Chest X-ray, AP view. Patient: 56 years old, sex M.
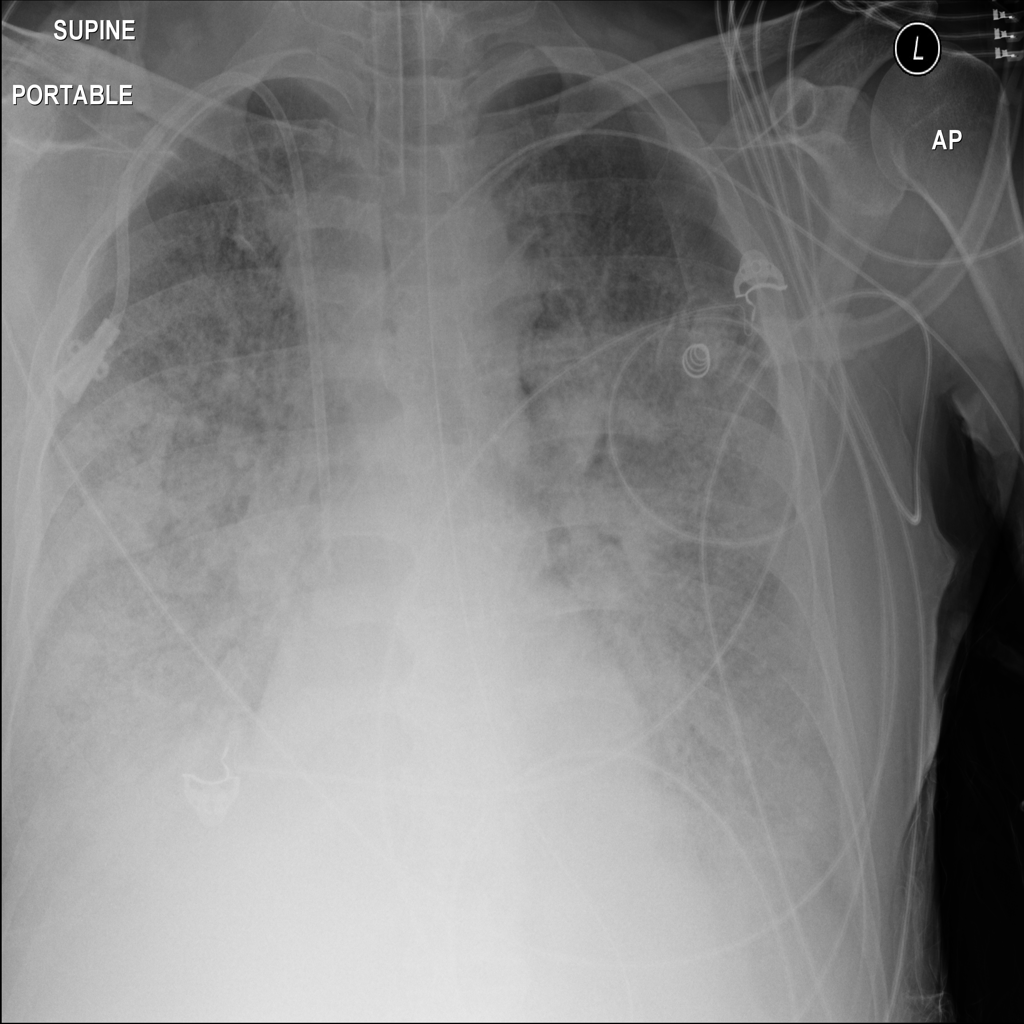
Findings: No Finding